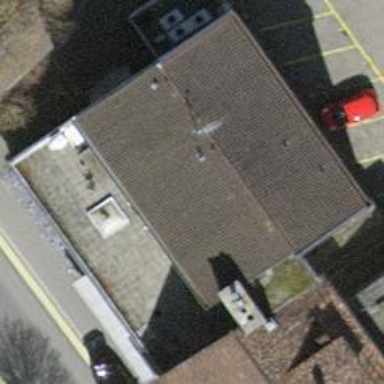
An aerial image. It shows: Building.